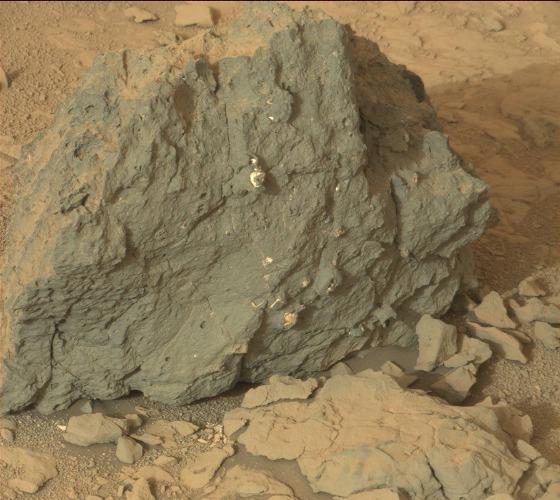
Terrain classes present: Bedrock, Gravel / Sand / Soil, Rock, Shadow